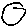
Label: circle